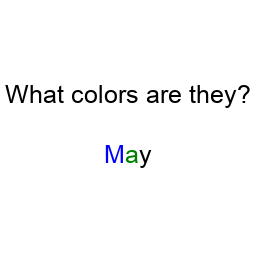
Color: blue, green, black
Background color: white
Question text color: black